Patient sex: M
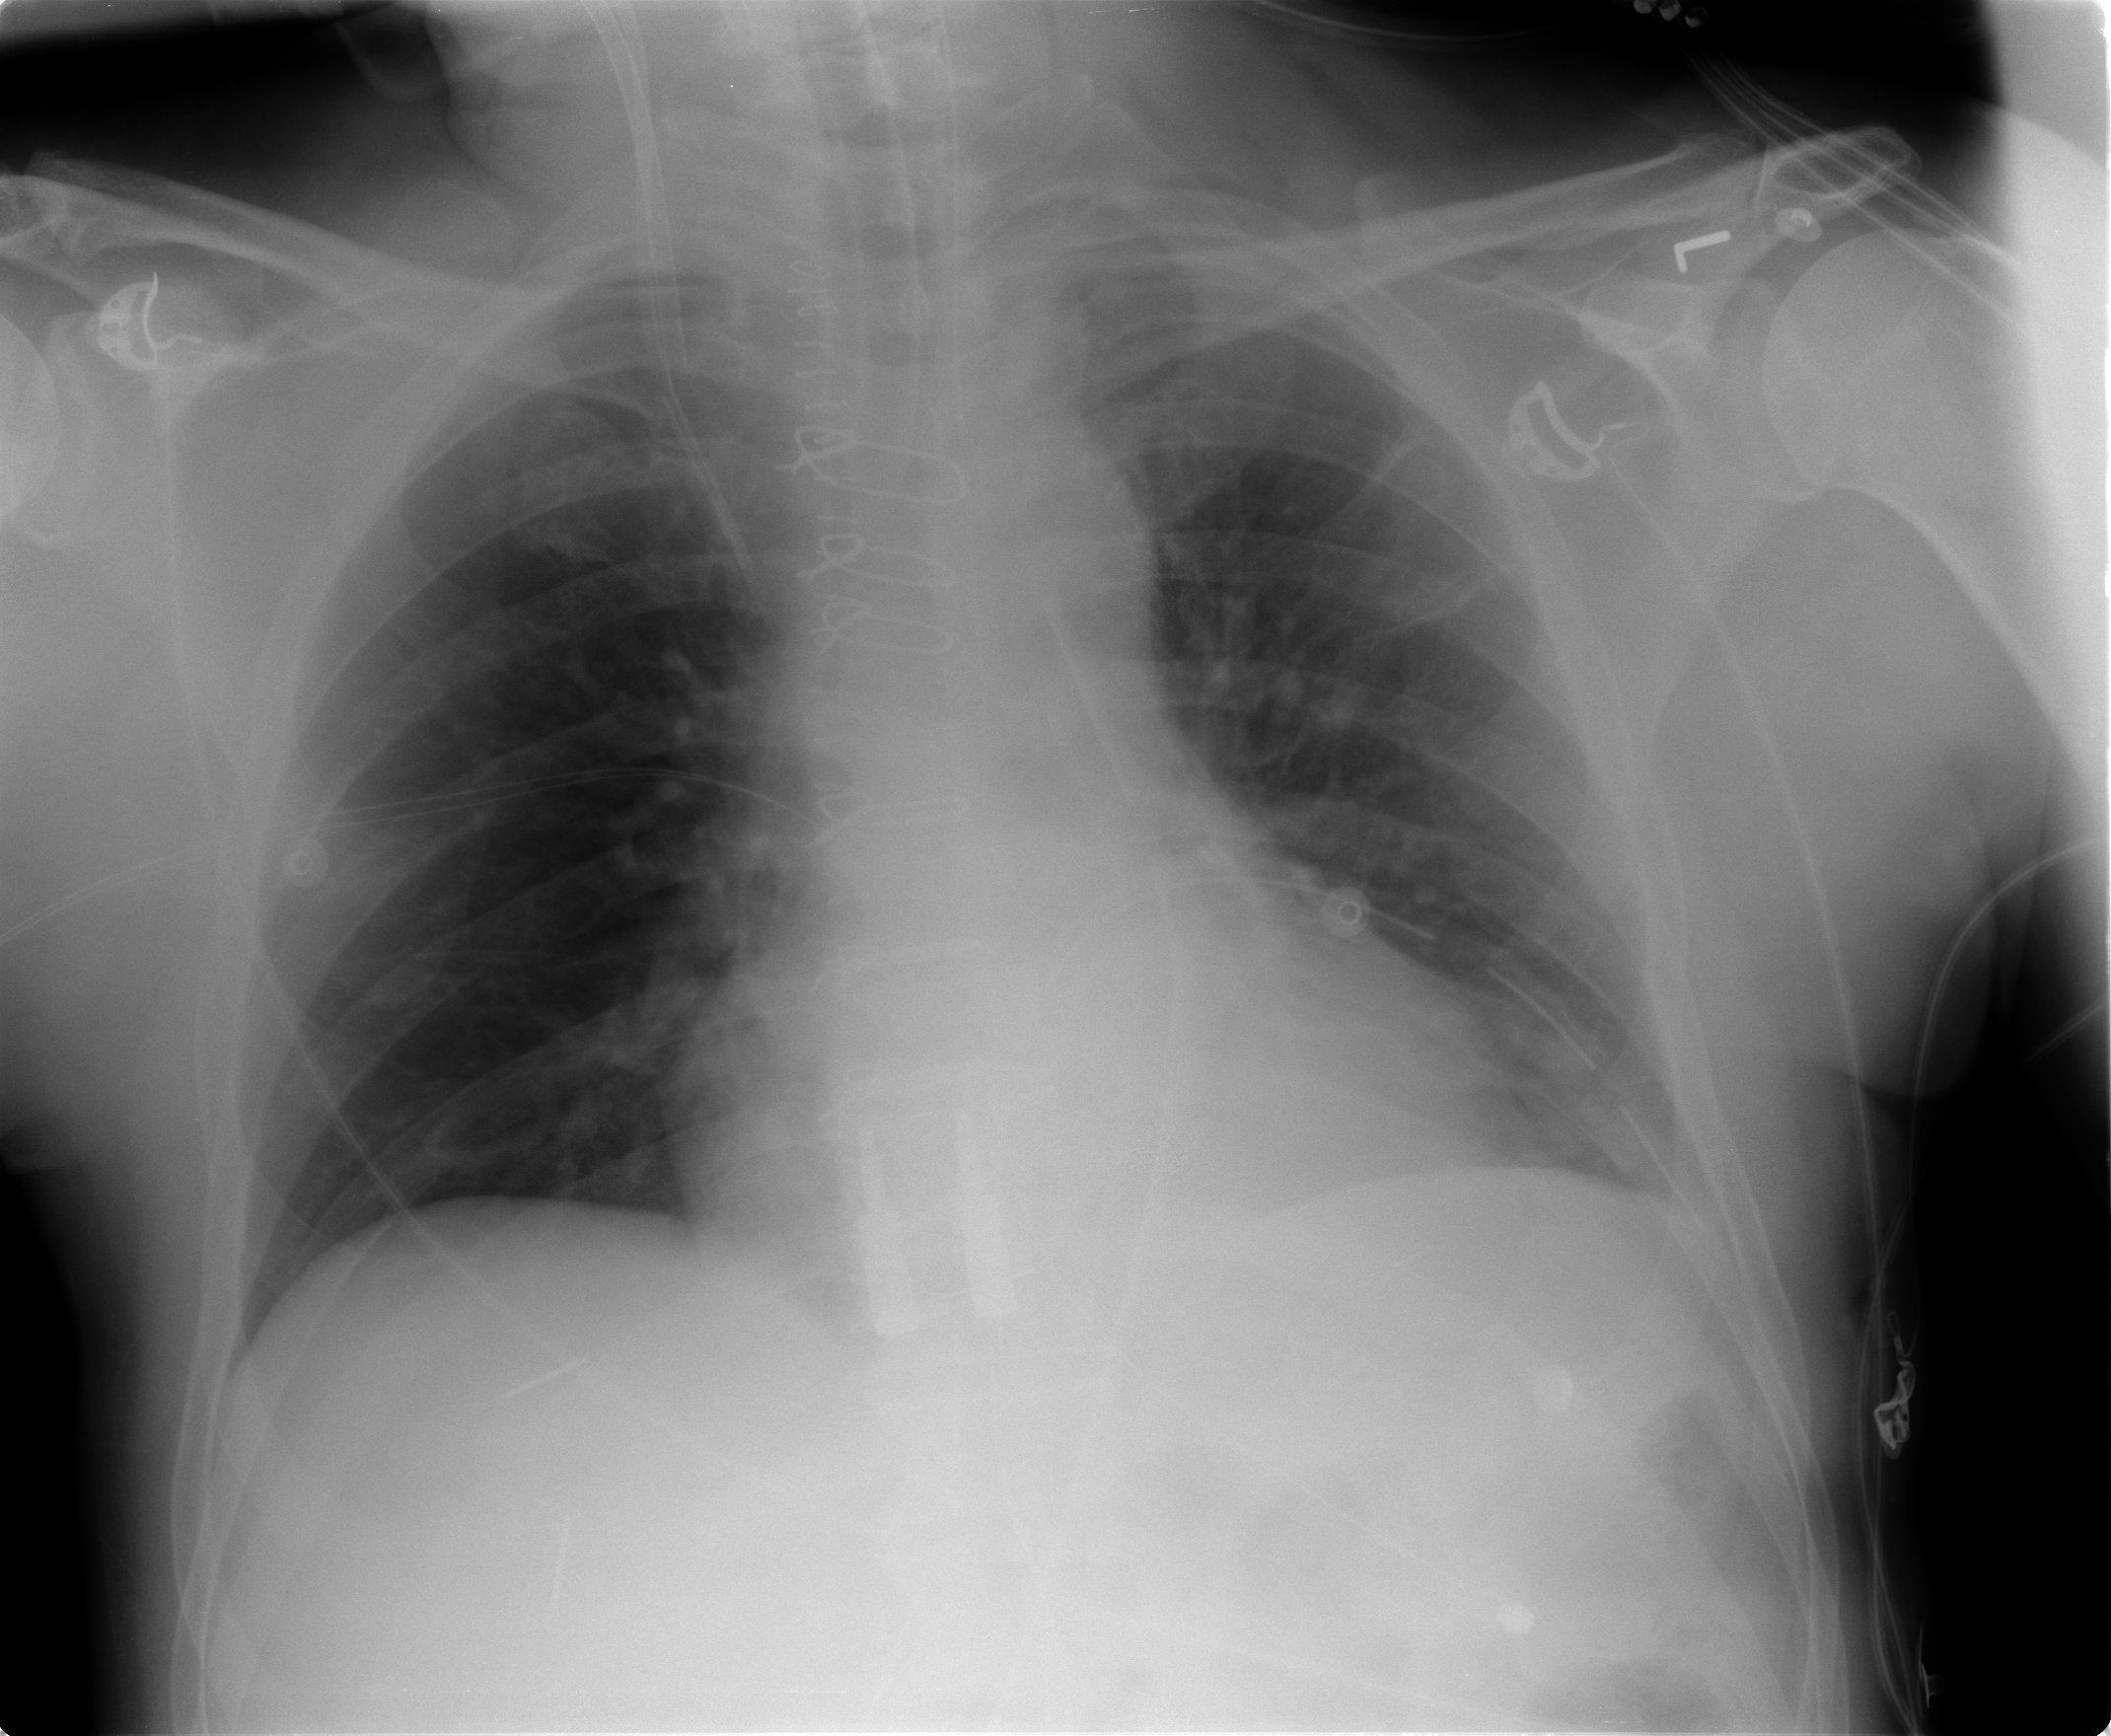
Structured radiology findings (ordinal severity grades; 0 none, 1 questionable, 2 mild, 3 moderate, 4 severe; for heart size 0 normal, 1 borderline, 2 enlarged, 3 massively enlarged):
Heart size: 0
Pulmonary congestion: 0
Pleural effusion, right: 0
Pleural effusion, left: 0
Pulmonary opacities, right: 0
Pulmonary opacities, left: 0
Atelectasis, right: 0
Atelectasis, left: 2